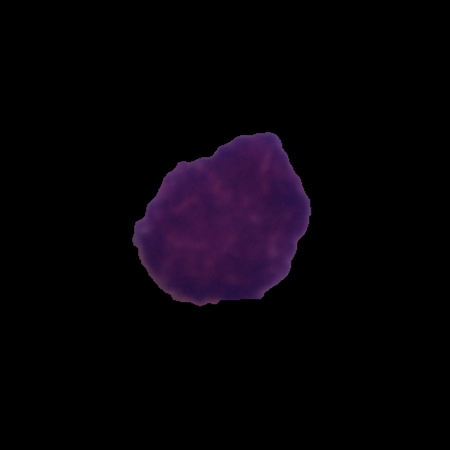
Label: cancer